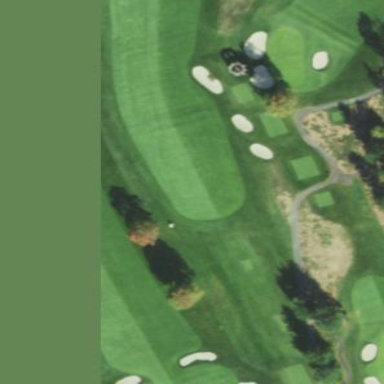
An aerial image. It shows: Grassy area designated as golf fairway.